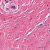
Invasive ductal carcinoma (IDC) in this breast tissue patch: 0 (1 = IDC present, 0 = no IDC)